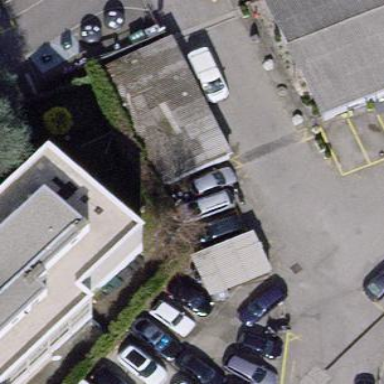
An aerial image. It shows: Group of garages.